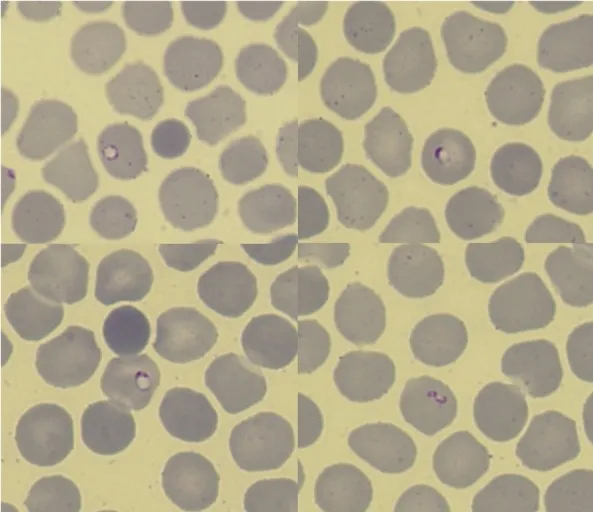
Blood smear of the patient at presentation. Photomicrograph of the blood smear shows ring forms of Plasmodium falciparum (x 1000 magnification; Giemsa stain).
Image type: pathology (giemsa)